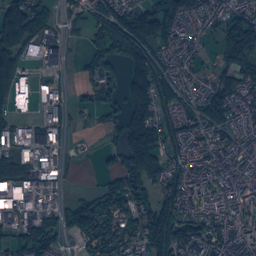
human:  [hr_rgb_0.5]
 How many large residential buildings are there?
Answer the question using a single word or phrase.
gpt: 6

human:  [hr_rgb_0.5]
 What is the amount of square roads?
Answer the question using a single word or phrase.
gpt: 0

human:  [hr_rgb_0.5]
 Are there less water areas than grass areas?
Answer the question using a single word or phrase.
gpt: yes

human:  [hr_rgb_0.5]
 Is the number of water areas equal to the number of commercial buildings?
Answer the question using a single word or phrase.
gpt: no

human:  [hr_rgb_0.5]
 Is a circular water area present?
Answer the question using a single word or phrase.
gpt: yes

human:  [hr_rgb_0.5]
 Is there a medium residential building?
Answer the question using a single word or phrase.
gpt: yes

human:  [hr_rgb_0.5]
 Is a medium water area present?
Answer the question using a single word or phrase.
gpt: yes

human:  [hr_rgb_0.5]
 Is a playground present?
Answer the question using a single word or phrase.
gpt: yes

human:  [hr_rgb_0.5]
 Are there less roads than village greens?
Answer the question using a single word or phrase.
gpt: no

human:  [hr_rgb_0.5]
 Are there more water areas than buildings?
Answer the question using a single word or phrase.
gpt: no

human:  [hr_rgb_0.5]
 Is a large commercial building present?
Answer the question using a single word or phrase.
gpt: yes

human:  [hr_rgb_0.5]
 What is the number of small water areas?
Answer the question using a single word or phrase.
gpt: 37

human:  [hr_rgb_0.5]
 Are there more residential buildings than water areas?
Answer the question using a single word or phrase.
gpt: yes

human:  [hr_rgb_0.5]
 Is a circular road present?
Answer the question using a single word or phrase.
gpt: no

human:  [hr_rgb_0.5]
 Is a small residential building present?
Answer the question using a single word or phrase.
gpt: yes

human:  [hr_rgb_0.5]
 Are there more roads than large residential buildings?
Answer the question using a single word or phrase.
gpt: yes

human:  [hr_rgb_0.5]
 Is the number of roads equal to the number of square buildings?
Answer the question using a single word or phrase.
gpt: no

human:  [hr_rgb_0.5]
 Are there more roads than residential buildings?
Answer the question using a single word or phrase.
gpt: no

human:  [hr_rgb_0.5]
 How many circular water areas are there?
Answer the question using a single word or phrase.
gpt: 8

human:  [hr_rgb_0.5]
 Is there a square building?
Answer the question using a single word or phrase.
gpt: yes

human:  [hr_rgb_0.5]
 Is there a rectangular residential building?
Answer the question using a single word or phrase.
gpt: yes

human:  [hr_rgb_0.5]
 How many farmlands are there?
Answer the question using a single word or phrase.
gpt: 7

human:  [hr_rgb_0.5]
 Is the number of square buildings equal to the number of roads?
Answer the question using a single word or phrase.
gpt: no

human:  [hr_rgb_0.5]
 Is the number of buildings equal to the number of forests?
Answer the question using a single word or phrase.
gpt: no

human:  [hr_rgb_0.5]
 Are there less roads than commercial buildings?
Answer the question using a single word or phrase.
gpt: no

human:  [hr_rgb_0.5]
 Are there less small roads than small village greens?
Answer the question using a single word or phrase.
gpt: no

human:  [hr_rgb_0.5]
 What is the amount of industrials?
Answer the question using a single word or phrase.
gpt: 3

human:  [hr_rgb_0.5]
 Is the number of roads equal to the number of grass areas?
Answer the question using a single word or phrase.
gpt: no

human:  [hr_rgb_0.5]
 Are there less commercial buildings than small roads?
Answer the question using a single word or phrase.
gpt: yes

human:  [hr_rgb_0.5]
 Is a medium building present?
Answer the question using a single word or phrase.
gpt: yes

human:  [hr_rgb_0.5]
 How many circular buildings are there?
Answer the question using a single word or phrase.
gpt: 29

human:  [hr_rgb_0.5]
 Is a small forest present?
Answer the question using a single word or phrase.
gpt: yes

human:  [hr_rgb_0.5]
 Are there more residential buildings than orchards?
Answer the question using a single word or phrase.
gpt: yes

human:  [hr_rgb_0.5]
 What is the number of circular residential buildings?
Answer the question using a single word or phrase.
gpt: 6

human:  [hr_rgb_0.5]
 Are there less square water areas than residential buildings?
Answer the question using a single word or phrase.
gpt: yes

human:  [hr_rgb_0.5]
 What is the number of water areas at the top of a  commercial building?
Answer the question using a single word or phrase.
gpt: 55